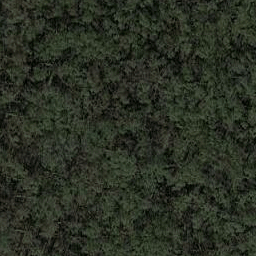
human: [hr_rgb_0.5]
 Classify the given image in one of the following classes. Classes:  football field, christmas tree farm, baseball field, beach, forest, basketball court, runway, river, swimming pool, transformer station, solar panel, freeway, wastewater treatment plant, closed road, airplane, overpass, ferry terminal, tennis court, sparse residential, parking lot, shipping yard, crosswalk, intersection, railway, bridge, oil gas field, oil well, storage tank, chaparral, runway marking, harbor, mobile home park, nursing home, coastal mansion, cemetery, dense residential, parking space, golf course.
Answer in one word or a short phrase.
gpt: forest